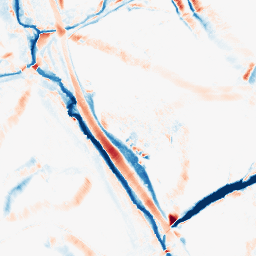
Category: morphological
Decomposition family: morphological_diamond
Decomposition parameters: operation: average
radius: 10
Upsampling method: lanczos
Upsampling parameters: scale: 4
Upsampling scale: 4